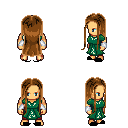
a pixel art fantasy rpg character, male body template, human, tanned skin, sash dress, red pants, brown extra-long hairstyle, white cloth bracers, black slippers, four views (front, back, left, right), 2x2 character sprite sheet, small pixel art, hard edges, no anti-aliasing